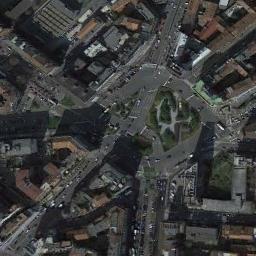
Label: roundabout